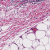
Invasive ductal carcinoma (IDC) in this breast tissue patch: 0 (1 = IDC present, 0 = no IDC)